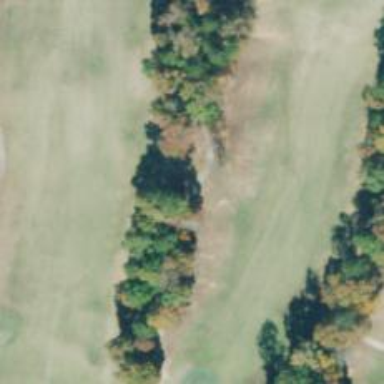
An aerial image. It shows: Service road designated as golf cart path.